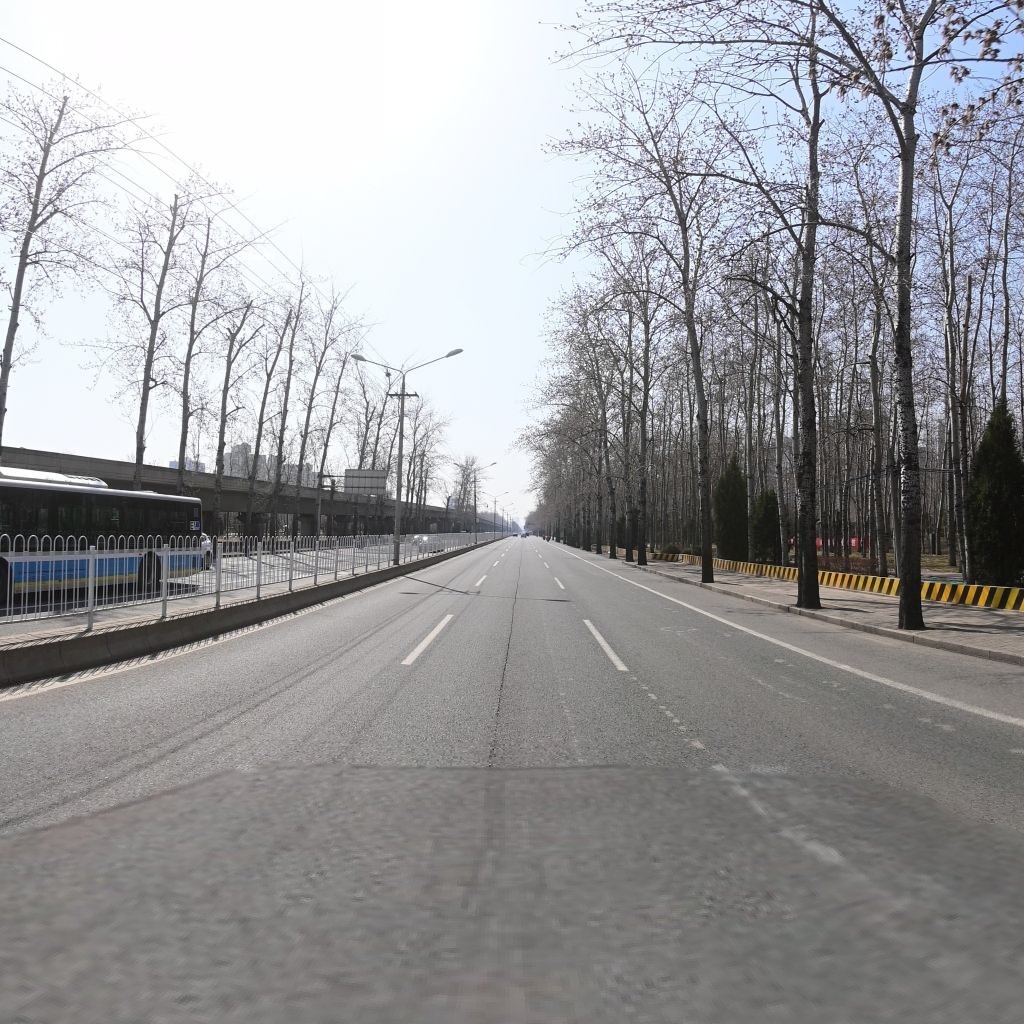
Region: Chaoyang
Road damage annotations: longitudinal crack